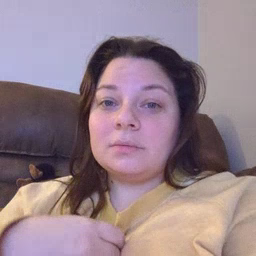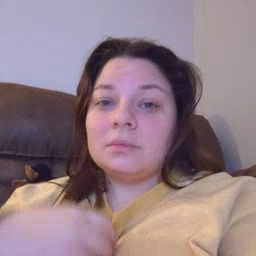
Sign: lamp